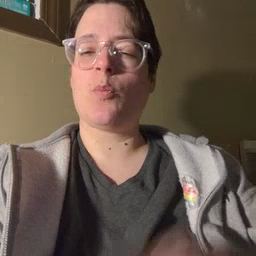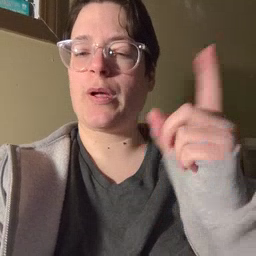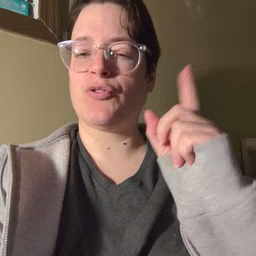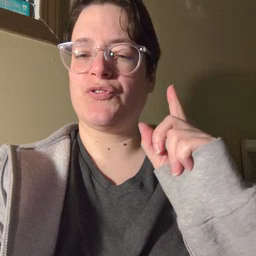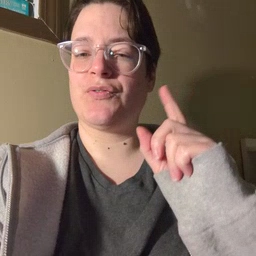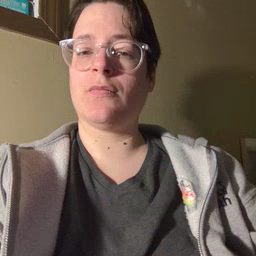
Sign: where